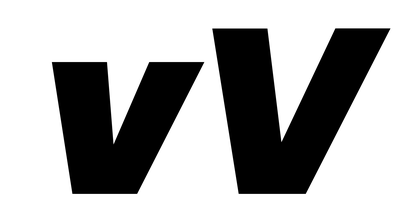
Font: Poppins-BlackItalic